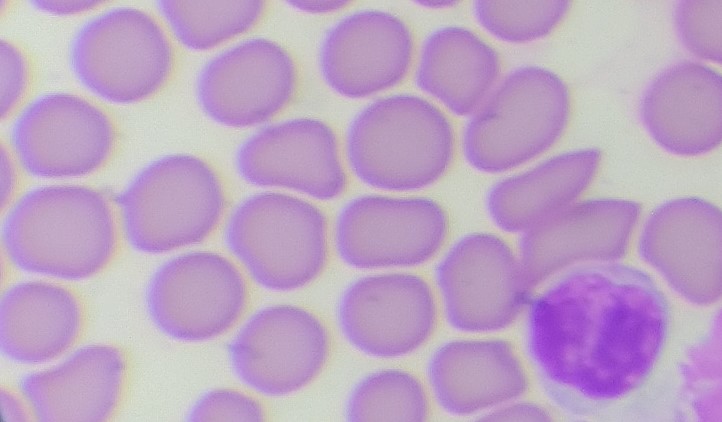
White blood cell type: Lymphocyte